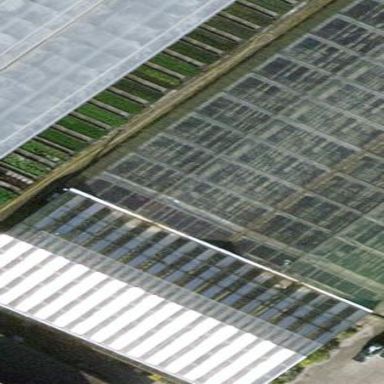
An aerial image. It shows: Greenhouse.